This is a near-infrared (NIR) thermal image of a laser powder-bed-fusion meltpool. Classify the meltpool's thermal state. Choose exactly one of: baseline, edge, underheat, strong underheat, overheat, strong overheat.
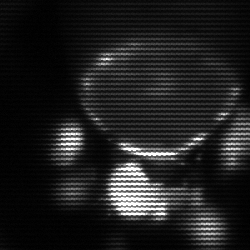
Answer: edge